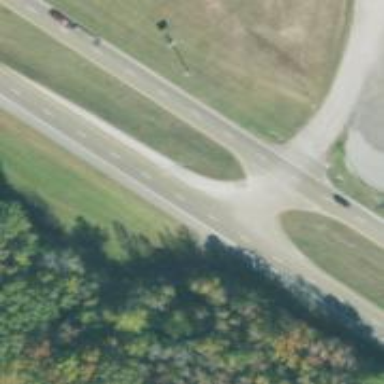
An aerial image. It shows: Trunk link highway.